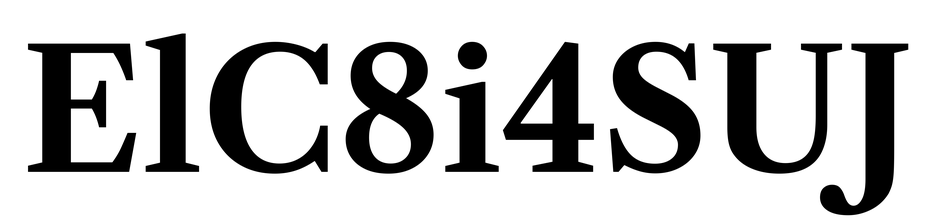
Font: LibreCaslonText_Bold